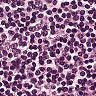
Metastatic tissue present: no